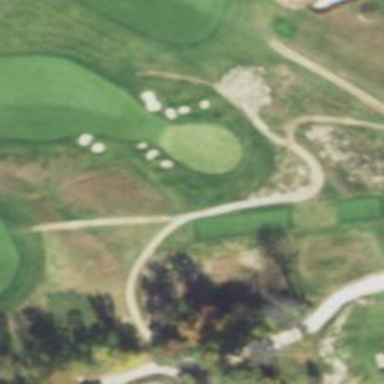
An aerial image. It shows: Path for both road and golf.